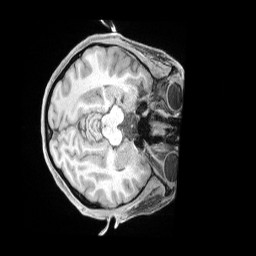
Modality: T1w
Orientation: axial
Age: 39
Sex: female
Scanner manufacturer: siemens
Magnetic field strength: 3 T
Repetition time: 2 s
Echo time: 0.00211 s